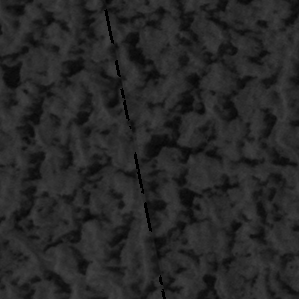
Label: frost